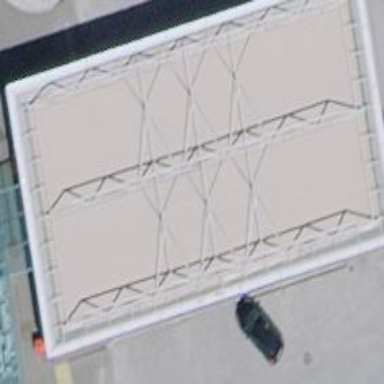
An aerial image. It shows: Fuel station located under roof.